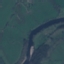
Land use / land cover: River